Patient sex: M
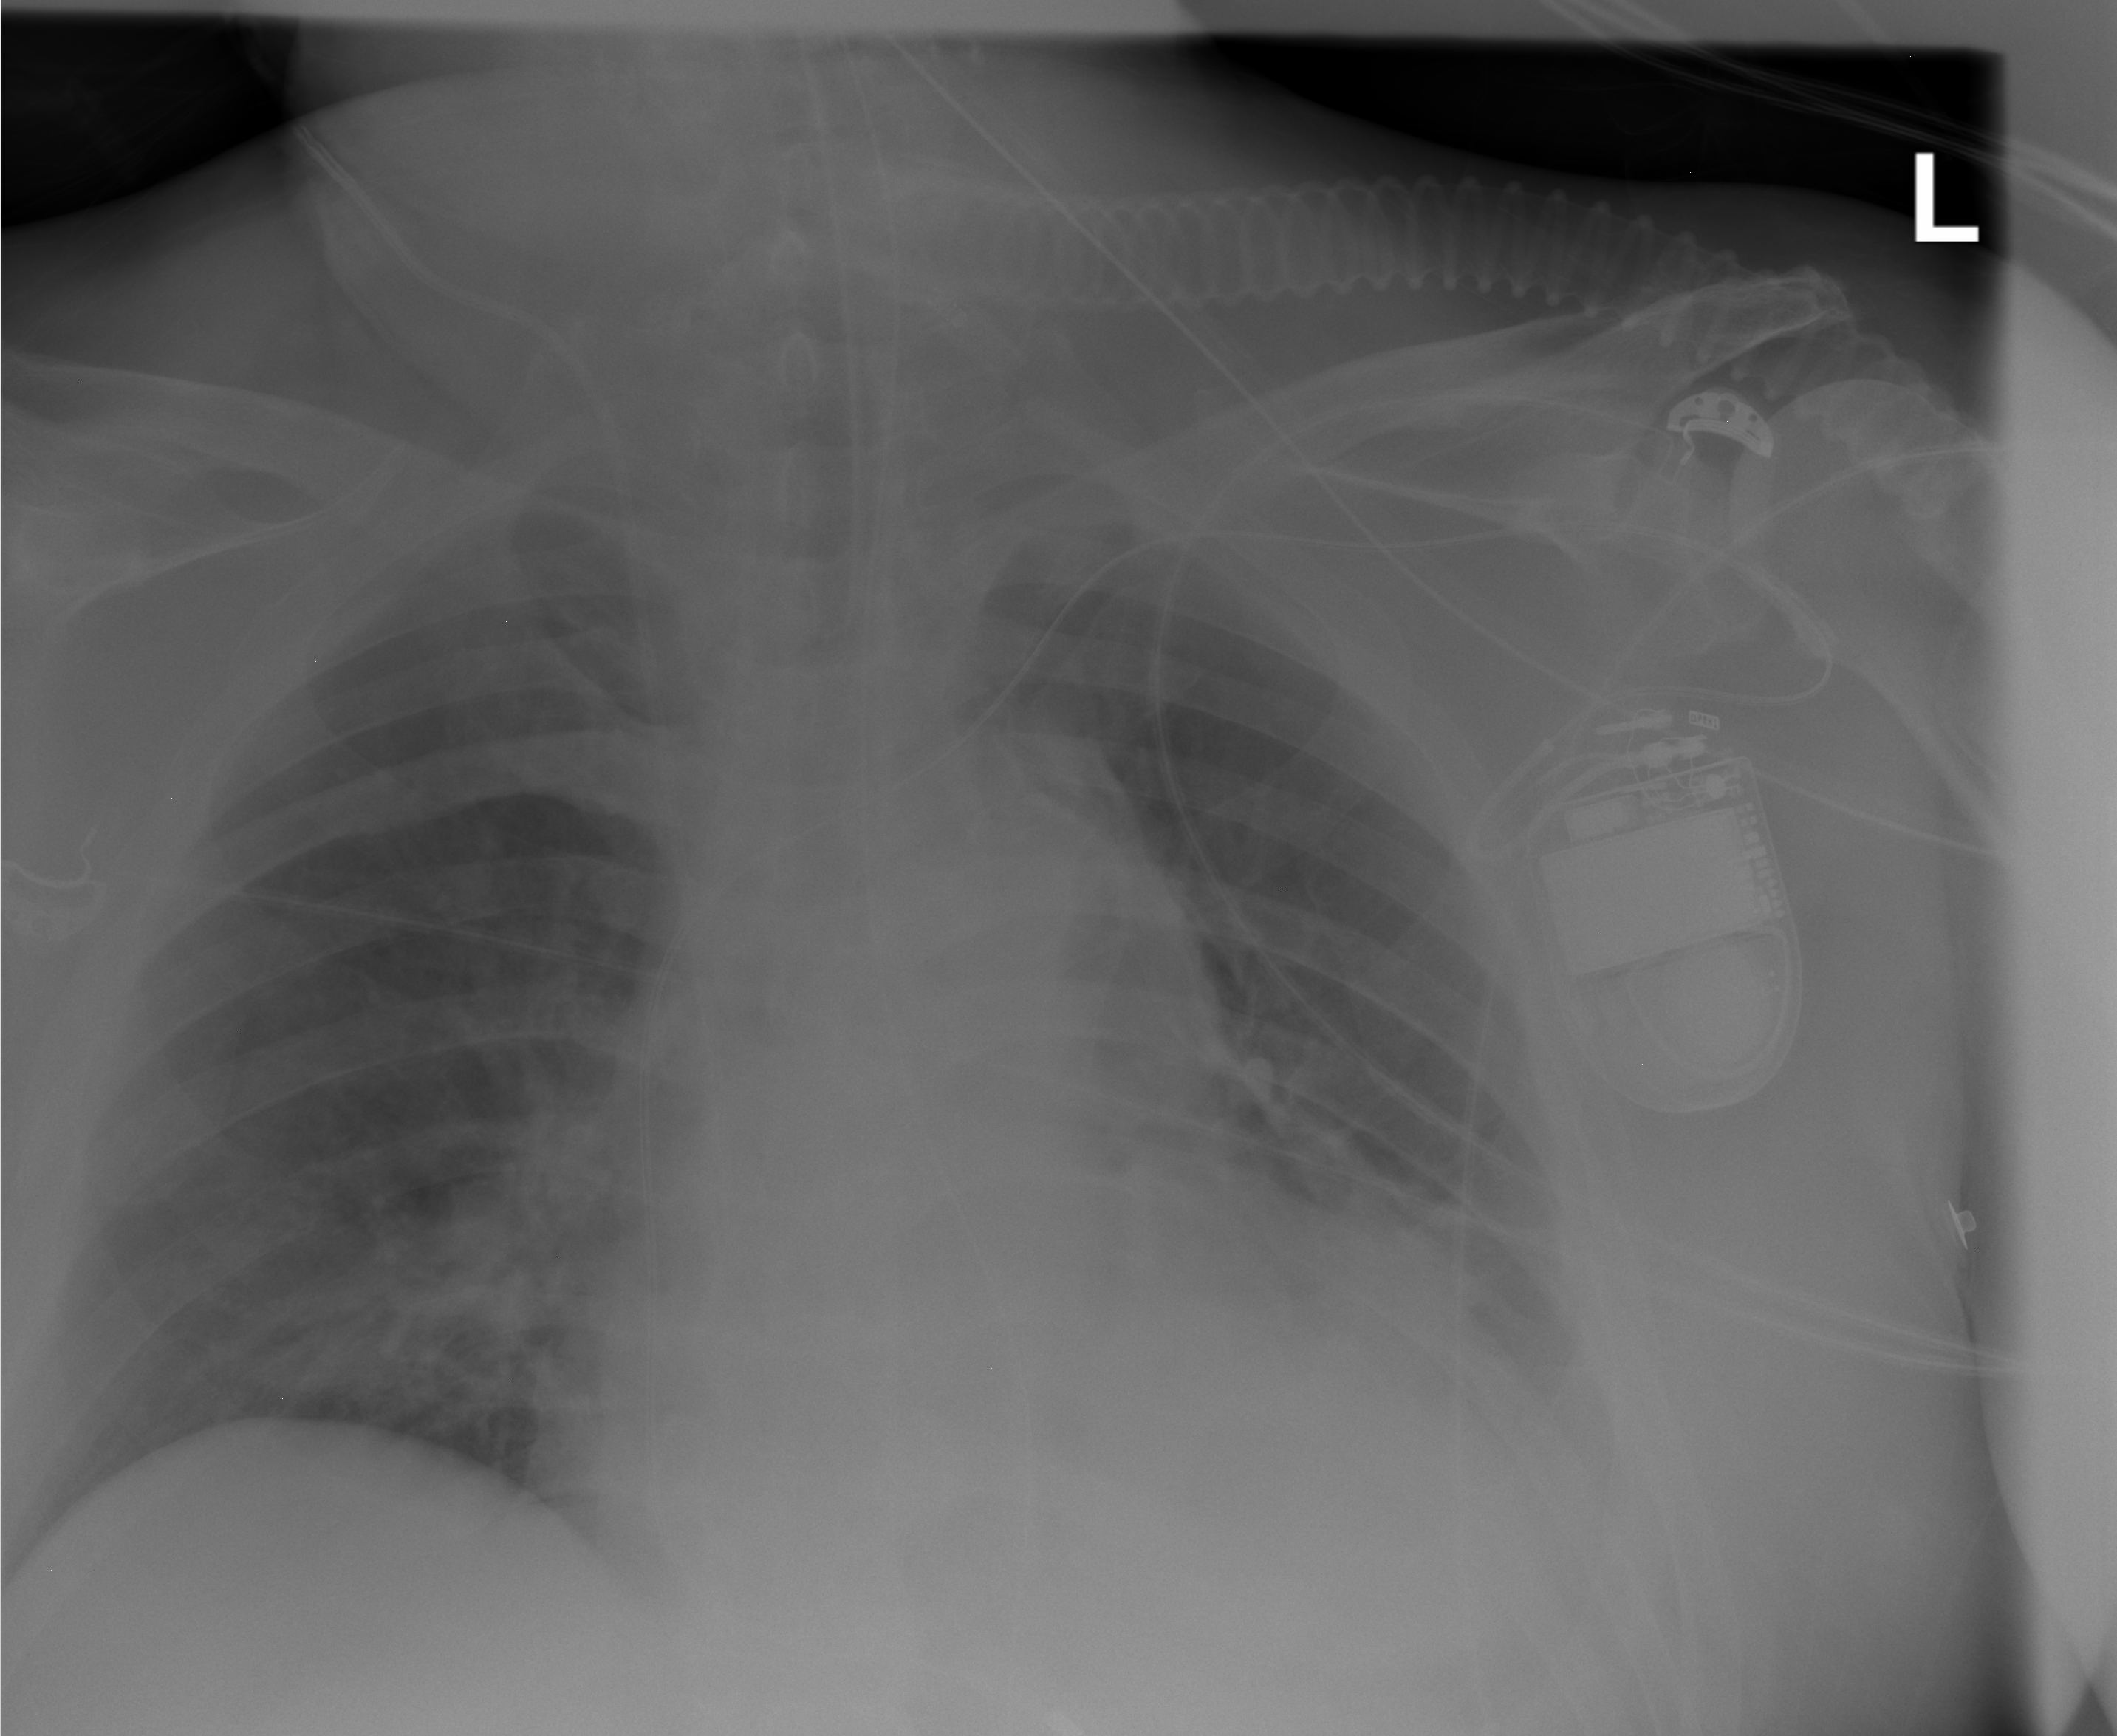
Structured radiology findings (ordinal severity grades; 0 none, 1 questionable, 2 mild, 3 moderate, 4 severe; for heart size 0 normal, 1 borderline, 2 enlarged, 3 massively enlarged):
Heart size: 3
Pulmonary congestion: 2
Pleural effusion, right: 1
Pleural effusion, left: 2
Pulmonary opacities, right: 1
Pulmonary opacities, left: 2
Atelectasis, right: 0
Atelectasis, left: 2